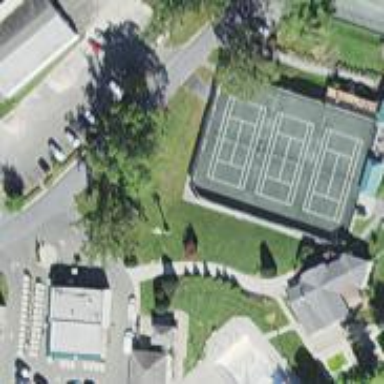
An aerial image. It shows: Paved tennis court on the pitch.